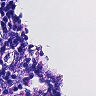
Metastatic tissue present: no